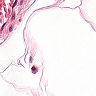
Metastatic tissue present: no